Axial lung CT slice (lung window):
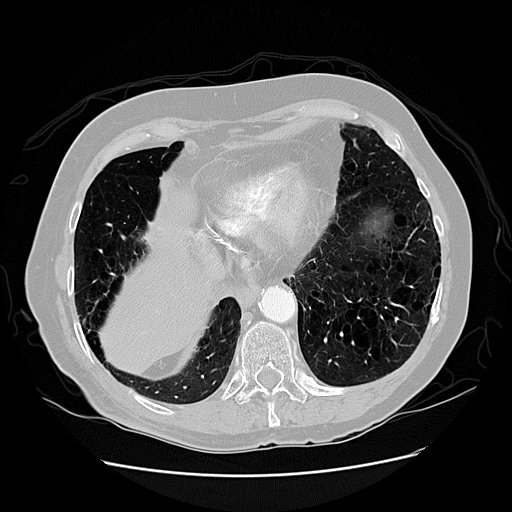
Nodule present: no